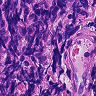
Metastatic tissue present: no